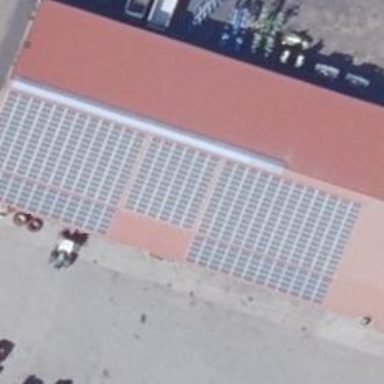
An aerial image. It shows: Solar photovoltaic panel generator producing electricity in small installation.